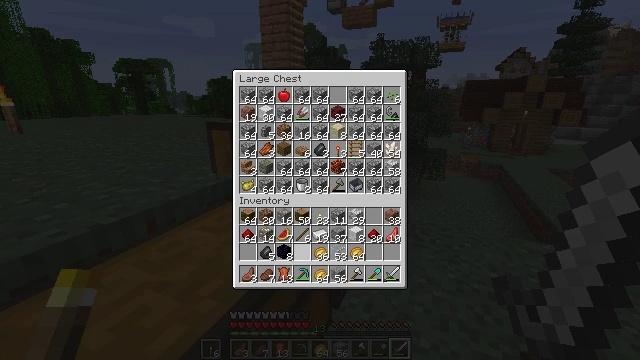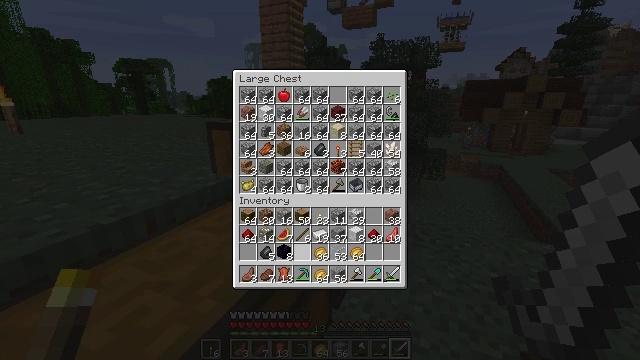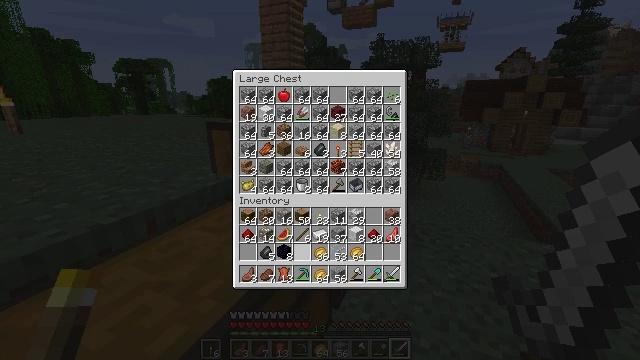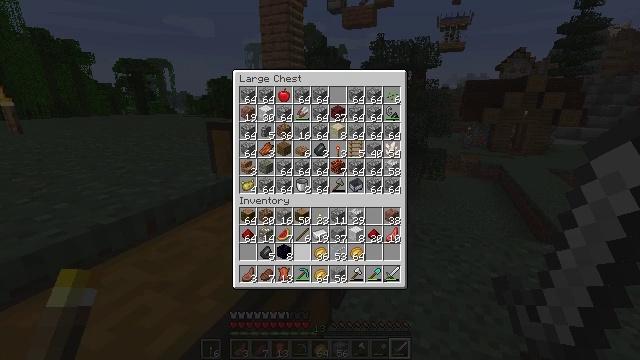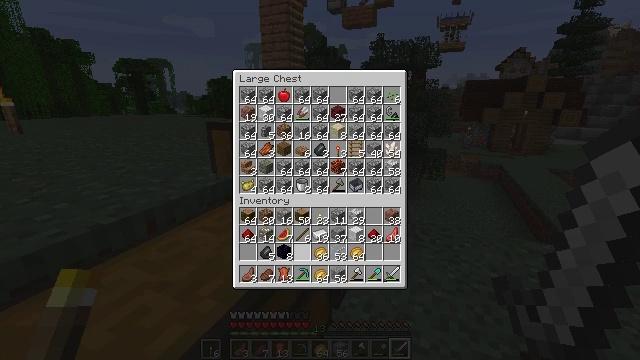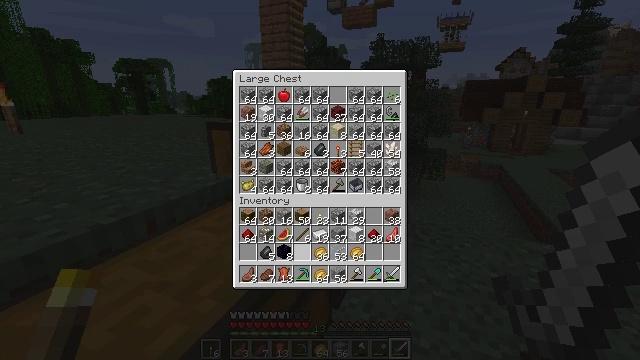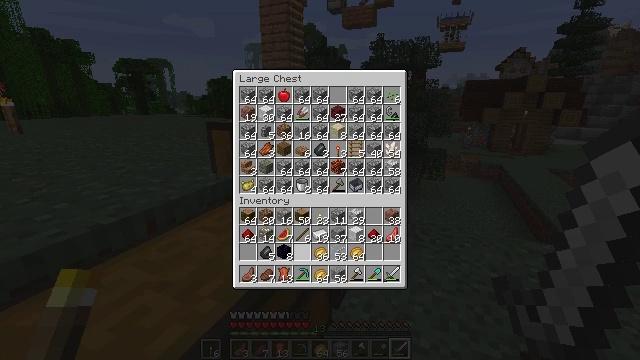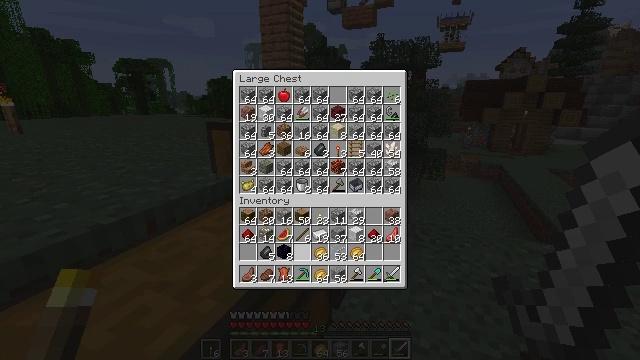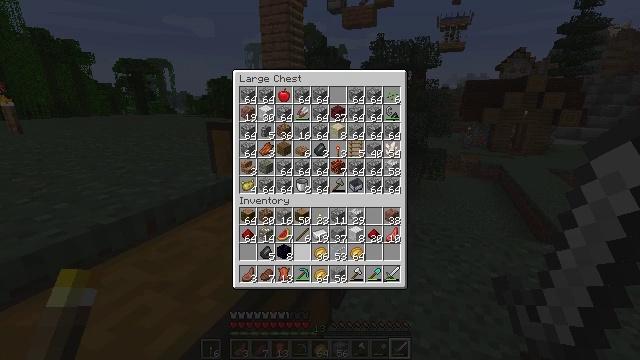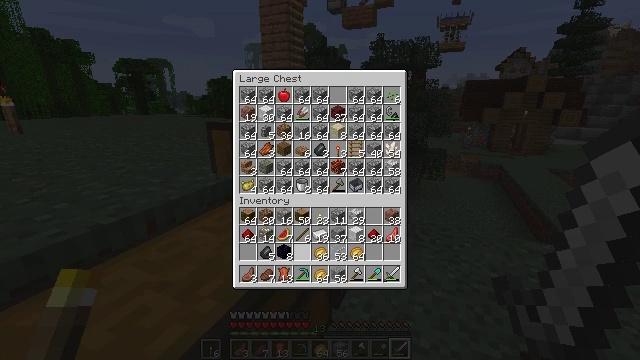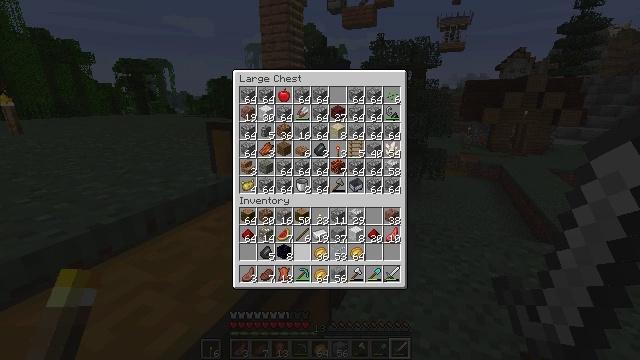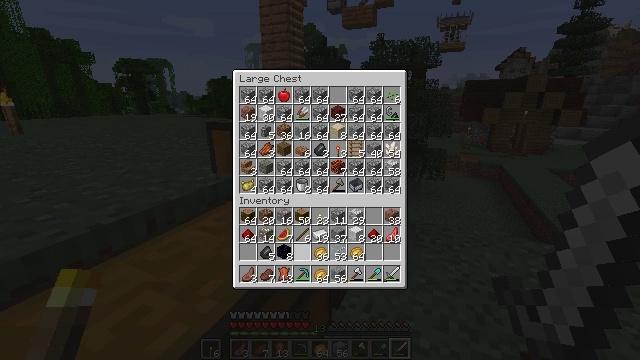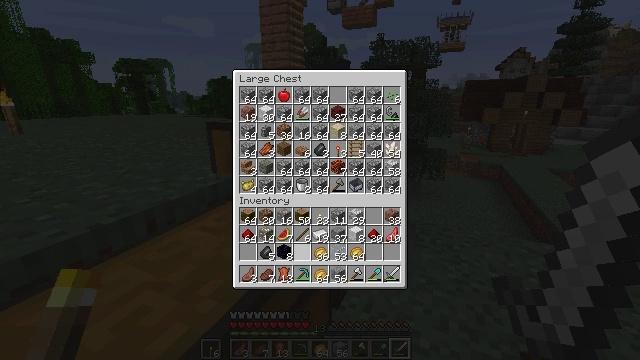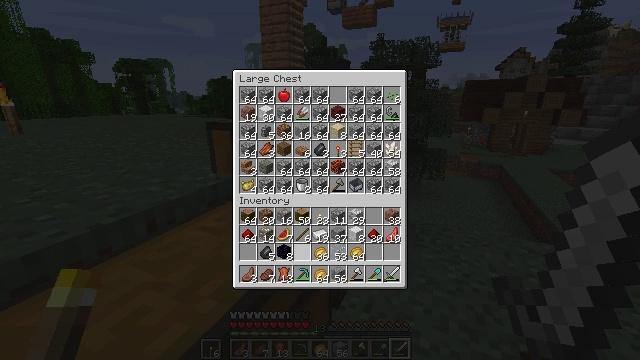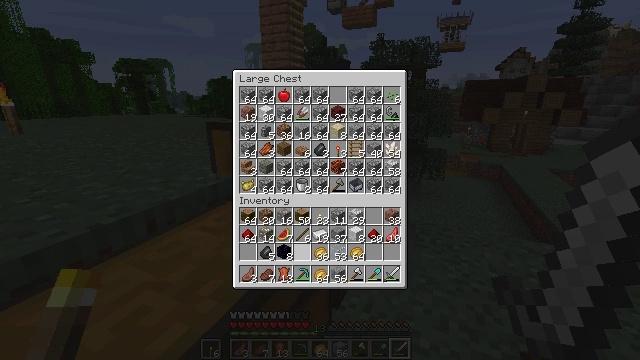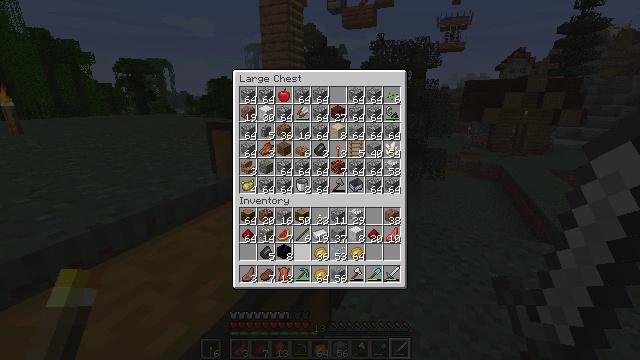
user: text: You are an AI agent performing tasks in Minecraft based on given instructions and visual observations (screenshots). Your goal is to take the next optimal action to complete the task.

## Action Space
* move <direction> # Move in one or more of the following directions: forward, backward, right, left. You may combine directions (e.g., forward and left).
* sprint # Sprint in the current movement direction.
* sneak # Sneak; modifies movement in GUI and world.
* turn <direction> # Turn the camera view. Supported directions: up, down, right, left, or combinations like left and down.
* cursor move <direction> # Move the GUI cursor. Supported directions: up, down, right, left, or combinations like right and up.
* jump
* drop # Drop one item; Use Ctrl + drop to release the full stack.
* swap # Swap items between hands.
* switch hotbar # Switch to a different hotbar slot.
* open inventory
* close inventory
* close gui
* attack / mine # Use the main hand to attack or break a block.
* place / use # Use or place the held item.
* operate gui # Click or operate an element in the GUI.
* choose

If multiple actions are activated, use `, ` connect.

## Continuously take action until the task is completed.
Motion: motion action
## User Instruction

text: Harvest melon from the farm.
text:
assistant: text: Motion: no_op
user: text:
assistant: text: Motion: no_op
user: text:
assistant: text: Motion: no_op
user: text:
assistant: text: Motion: no_op
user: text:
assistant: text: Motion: no_op
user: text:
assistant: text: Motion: no_op
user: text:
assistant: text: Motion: no_op
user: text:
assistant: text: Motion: no_op
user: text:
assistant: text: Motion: no_op
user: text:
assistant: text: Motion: no_op
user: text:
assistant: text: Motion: no_op
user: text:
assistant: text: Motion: no_op
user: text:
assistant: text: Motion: no_op
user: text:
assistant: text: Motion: no_op
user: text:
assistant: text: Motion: no_op
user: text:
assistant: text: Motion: no_op
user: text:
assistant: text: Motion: no_op
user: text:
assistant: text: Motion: no_op
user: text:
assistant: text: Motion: no_op
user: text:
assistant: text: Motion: no_op
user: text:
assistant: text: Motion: no_op
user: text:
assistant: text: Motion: no_op
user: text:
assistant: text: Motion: no_op
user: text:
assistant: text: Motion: no_op
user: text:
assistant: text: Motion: no_op
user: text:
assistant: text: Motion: no_op
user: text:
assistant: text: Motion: no_op
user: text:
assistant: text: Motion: no_op
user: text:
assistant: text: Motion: no_op
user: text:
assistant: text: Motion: no_op